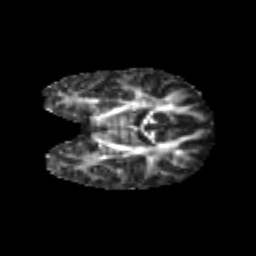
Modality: FA
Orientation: coronal
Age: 6
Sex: female
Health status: healthy